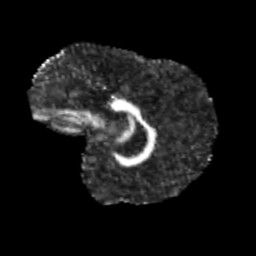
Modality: FA
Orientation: sagittal
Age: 11
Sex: male
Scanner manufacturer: siemens
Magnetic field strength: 3 T
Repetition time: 3.8 s
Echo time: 0.07 s